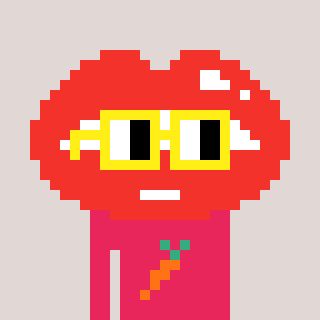
a pixel art character with square yellow glasses, a lips-shaped head and a redpinkish-colored body on a warm background